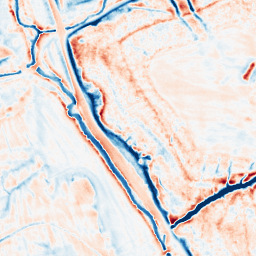
Category: multiscale
Decomposition family: dog_multiscale
Decomposition parameters: sigma_ratio: 2
n_scales: 3
base_sigma: 0.5
Upsampling method: quadratic
Upsampling parameters: scale: 4
Upsampling scale: 4